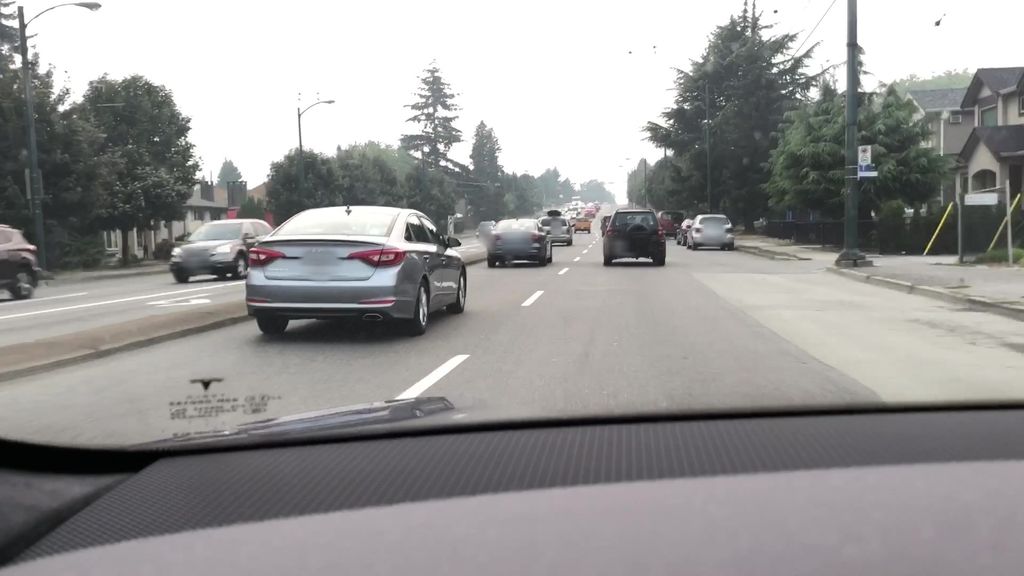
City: vancouver